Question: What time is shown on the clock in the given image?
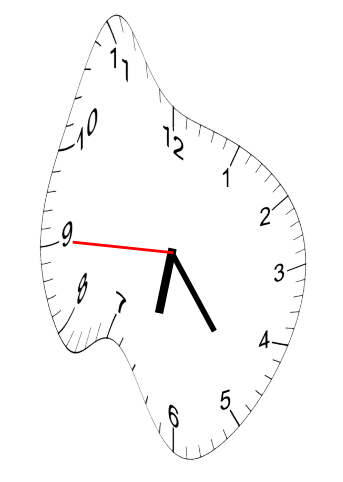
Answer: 06:23:45